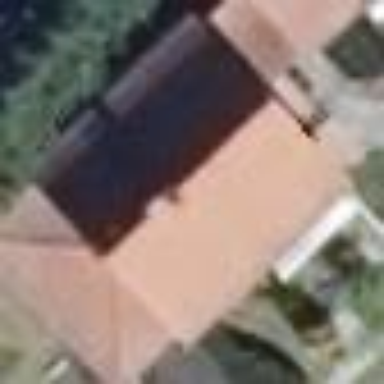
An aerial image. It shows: Detached building with pyramidal roof shape.